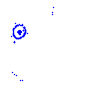
Particle: proton